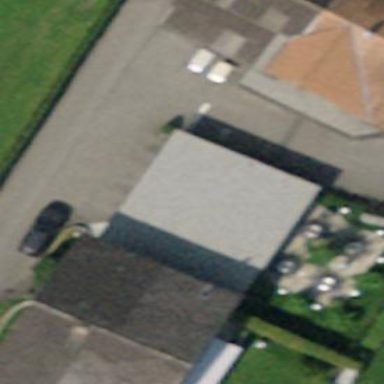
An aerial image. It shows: Garage.